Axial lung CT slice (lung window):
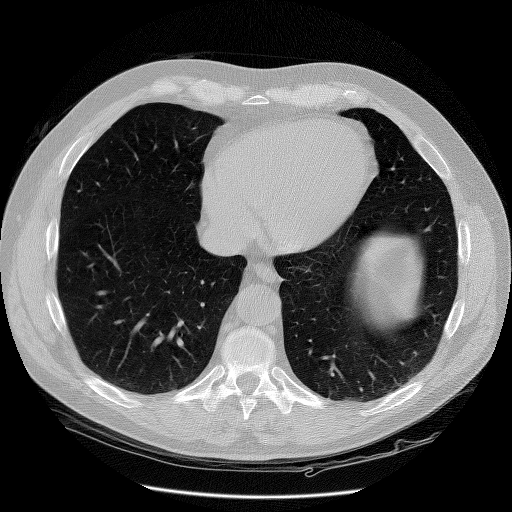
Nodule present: no